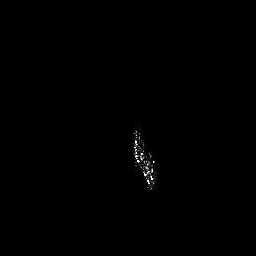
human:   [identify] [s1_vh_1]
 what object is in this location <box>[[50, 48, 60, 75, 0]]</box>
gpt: <ref>1 large ship at the center</ref>